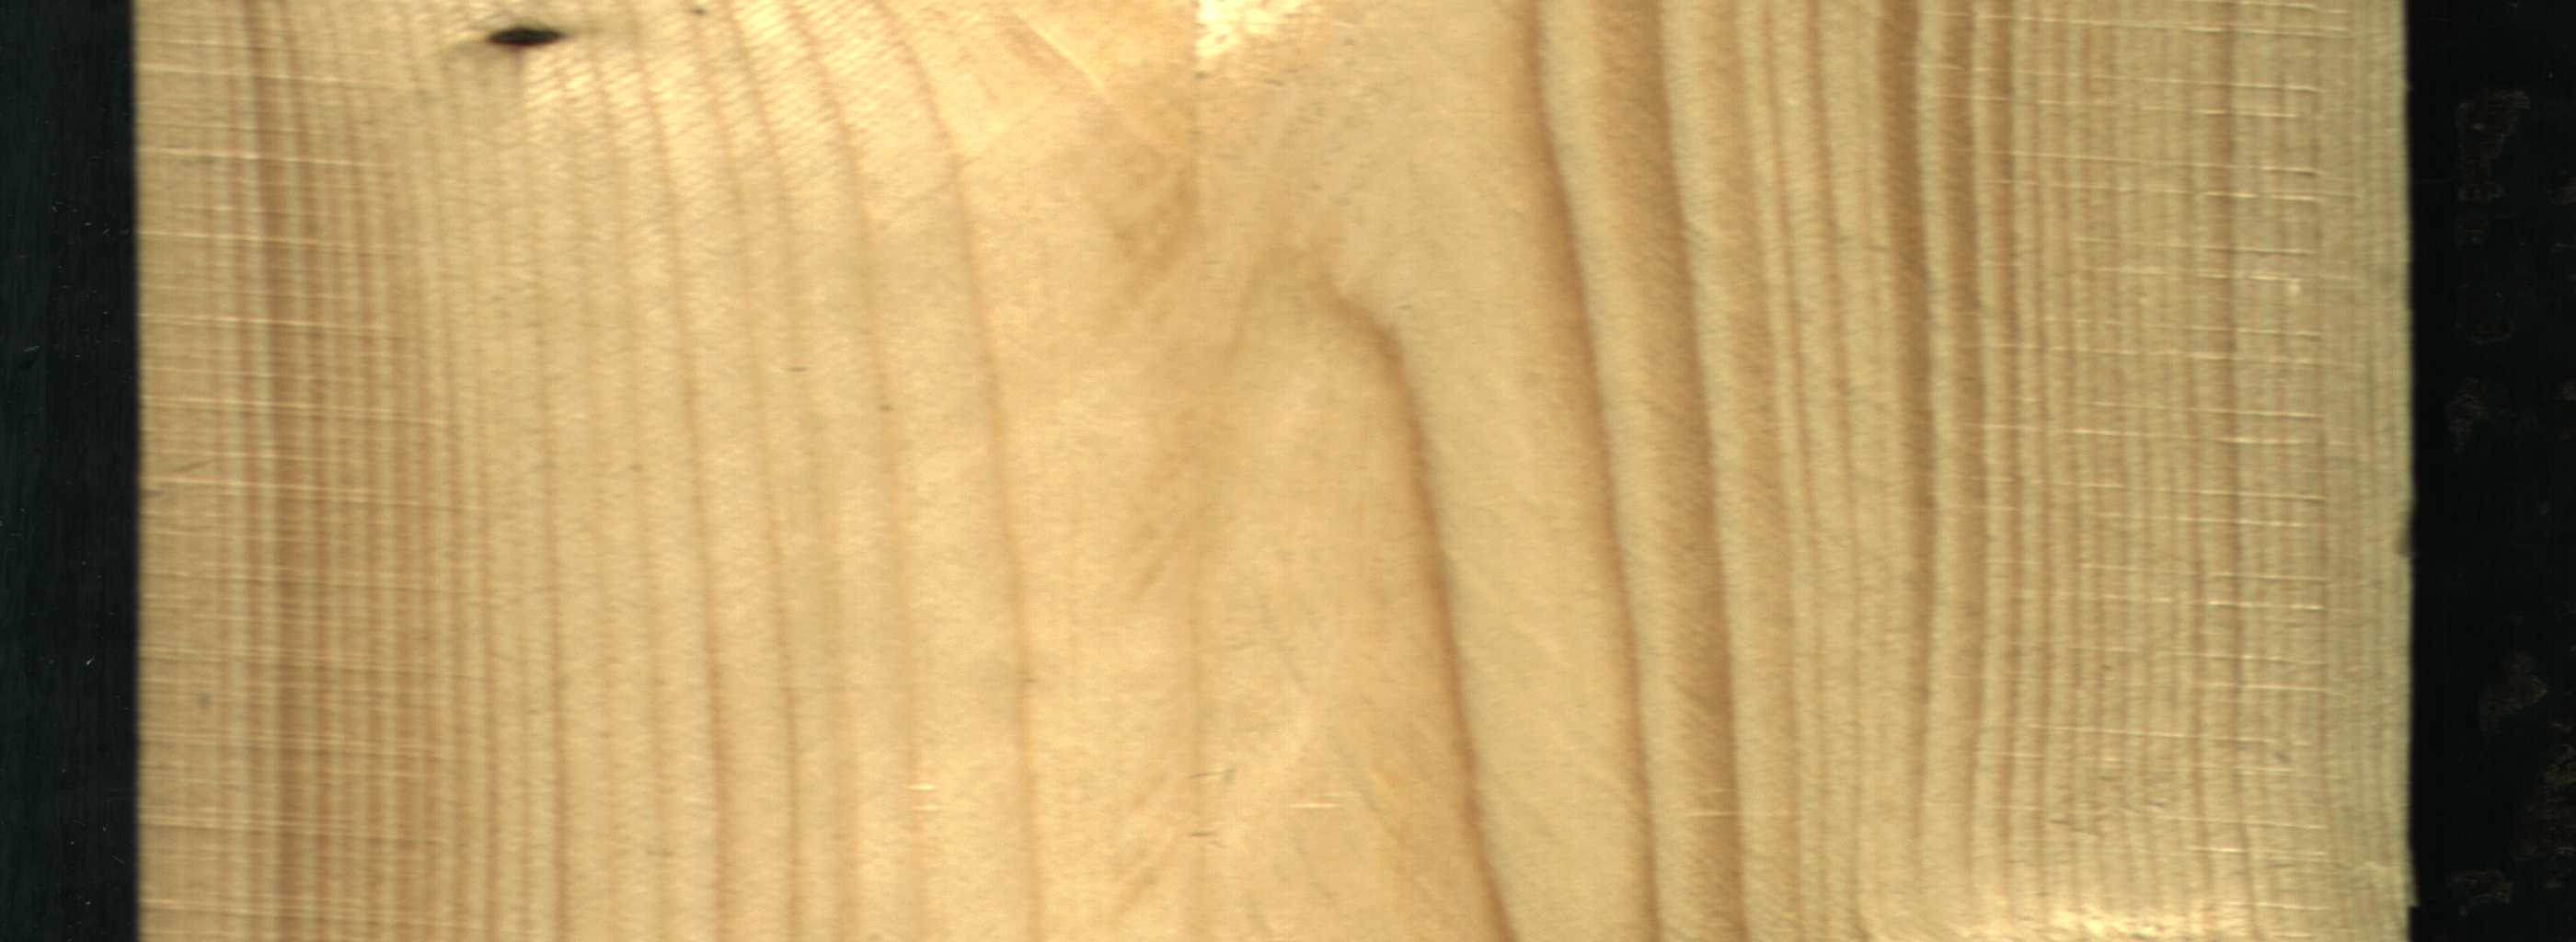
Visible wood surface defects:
Dead_Knot